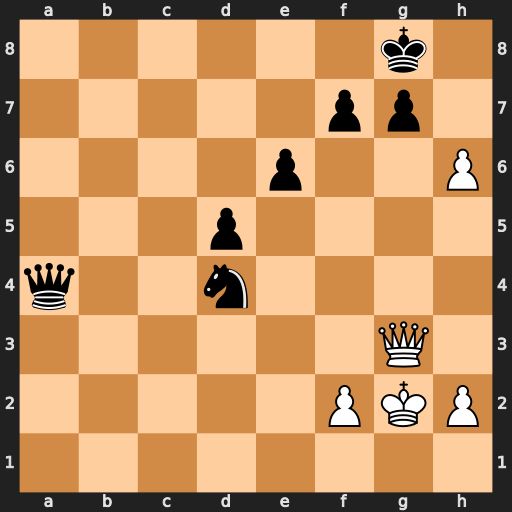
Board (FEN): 6k1/5pp1/4p2P/3p4/q2n4/6Q1/5PKP/8
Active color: w
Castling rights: -
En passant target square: -
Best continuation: Qxg7#